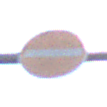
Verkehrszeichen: VerbotDerEinfahrt
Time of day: MorningAfternoon
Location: Outdoor (Suburban)
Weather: PartlyCloudy
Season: NotSpecified
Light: Natural